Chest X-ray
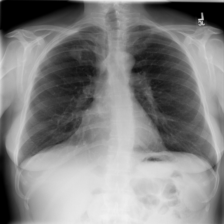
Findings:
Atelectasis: negative
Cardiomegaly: negative
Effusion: negative
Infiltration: negative
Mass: positive
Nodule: negative
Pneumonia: negative
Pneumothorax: negative
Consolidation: negative
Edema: negative
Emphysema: negative
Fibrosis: negative
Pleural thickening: negative
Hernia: negative